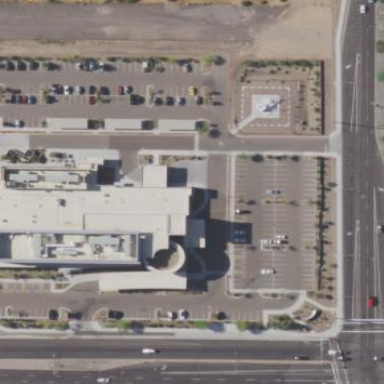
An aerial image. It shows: Hospital building.